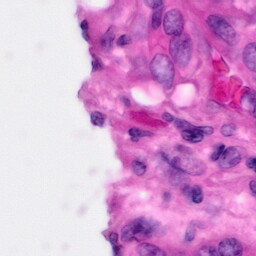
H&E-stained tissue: Pancreatic